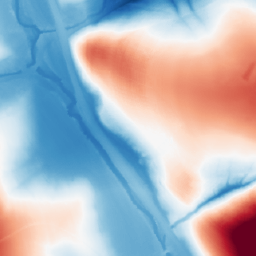
Category: morphological
Decomposition family: morphological
Decomposition parameters: operation: average
size: 100
Upsampling method: area
Upsampling parameters: scale: 2
Upsampling scale: 2